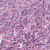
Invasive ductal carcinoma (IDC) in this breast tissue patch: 1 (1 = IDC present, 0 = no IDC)